Question:
---
I understand the first two foreign keys. is getting from and from because they are keys from other tables. However, I don't understand the last two foreign keys, I have no idea what they mean. Would some one be able to help me understand., maybe by giving an English description of what exactly is going on?
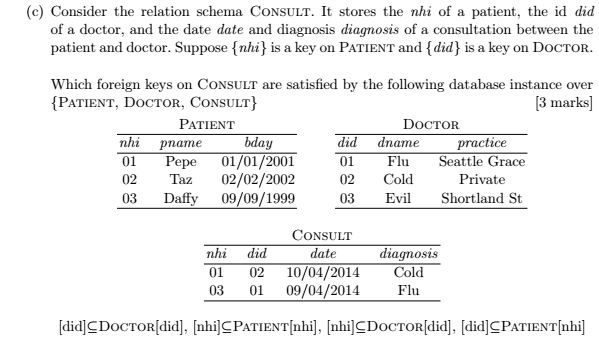
Answer: To say that there is a foreign key (FK) from one table's columns to anothers' is to say that
- -
(The columns of the first table do not have to have the same names as the columns in the second table. If there are multiple columns then the order in a list is usually used to say what first table column references what second table column.)
So a FK is really a constraint or condition. It is either satisfied by (is true of) (holds for) given tables or not. (Your question's "they are keys from other tables" is so sloppy that it isn't helping you understand.)
What a table means (some sentence parameterized by its columns) determines its value (the rows that satisfy (ie are true of) (ie hold for)) a given application situation. Eg Consult holds the rows where:
'''
patient [nhi] consulted doctor [did] on [date] with diagnosis [diagnosis]
'''
Lets's check whether each foreign key (constraint/condition) is satisfied by (ie is true of) (ie holds for) the particular table values you gave for Consult and Patient:
1 Consult did references Doctor did TRUE because every Consult did some Doctor did value
2 Consult nhi references Patient nhi TRUE because every Consult nhi some Patient nhi value
3 Consult nhi references Doctor did TRUE because every Consult nhi some Doctor did value
4 Consult did references Patient nhi TRUE because every Consult did some Patient nhi value
We tell the DBMS that that some given FK is satisfied by every database state. So the DBMS disallows states that don't satisfy the FK. (They are errors.) The declaration creates a name-FK pair called a DBMS constraint with a given FK and (possibly default/implicit) name. So alas "FK" and "constraint" get used to mean both DBMS constraint (name-FK pair) and the FK of one.
In a database with those tables and meanings every state will satisfy FKs 1 and 2 so we would declare them to the DBMS. Not every state will satisfy 3 and 4 so we would not. We would say "there are FKs 1 and 2" and "3 and 4 are not FKs" in that database. But that is a sloppy way of saying that the database satisfies 1 and 2 but not 3 and 4 or that we declared 1 and 2 but not 3 or 4.
A FK can be phrased in terms of table meanings. Suppose table T1 is the rows where T1(c1,...,x1,....) and T2 is the rows where T2(c2,...,x2,...). Then the FK that
'''
T1 (c1,...) references T2 (c2,...)
'''
is the FK that
'''
EXISTS x1,... T1(c1,...,x1,....) IMPLIES EXISTS x2,... T2(c2,...,x2,...)
'''
Eg if Consult(nhi,did,date,diagnosis) (ie patient [nhi] consulted doctor [did] on date [date] with diagnosis [diagnosis]) for some did, date and diagnosis then Patient(nhi,pname,bday) (ie patient [nhd] named [pname] was born on [bday]) for some pname and bday. Ie if nhi consulted a doctor then nhi is a patient.